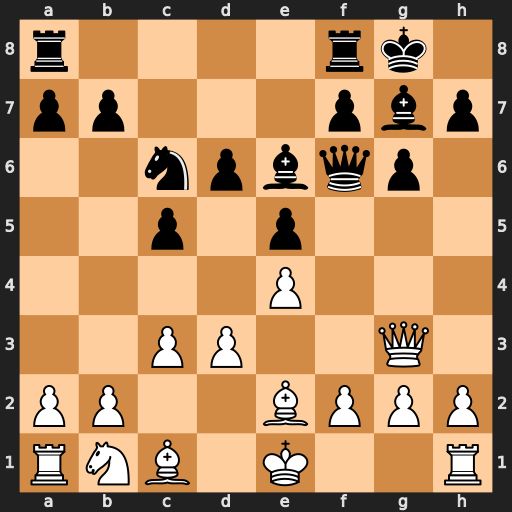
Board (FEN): r4rk1/pp3pbp/2npbqp1/2p1p3/4P3/2PP2Q1/PP2BPPP/RNB1K2R
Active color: w
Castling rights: KQ
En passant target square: -
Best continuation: Bg5 Qd8 Bxd8